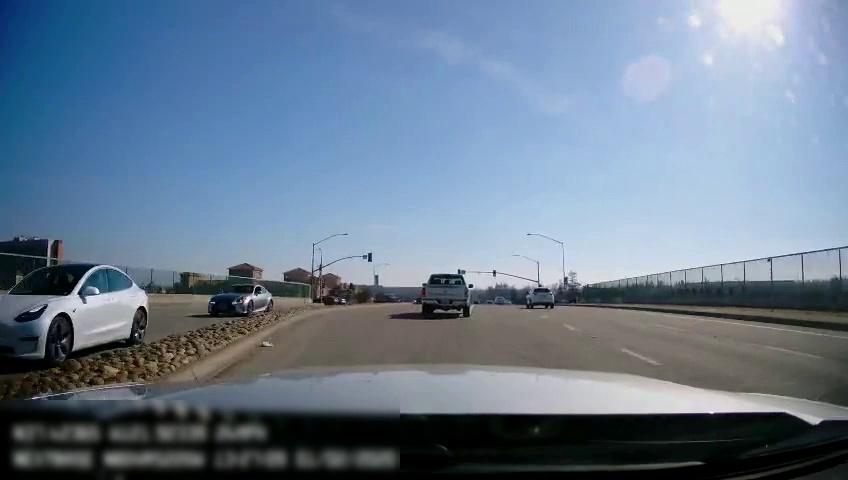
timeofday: Day
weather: Sunny
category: Drivable Space
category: Drivable Space
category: Vehicles | Car
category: Vehicles | Car
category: Vehicles | SUV
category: Vehicles | Car
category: Vehicles | Car
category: Vehicles | Car
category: Vehicles | Truck
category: Lanes | Current Lane
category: Lanes | Alternate Lane
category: Traffic | Lights